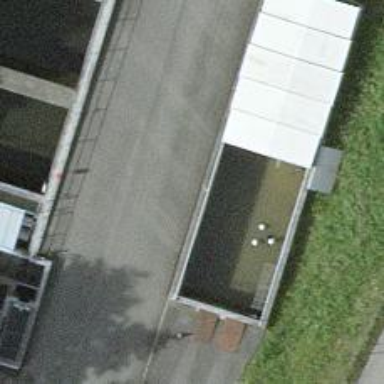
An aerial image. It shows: Wastewater plant.